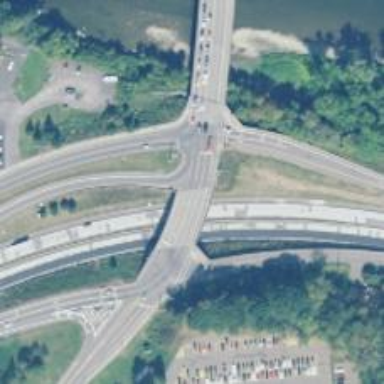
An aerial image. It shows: Trunk highway.